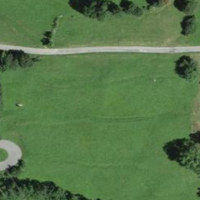
EUNIS habitat code: 24
Species observed at this site:
Salvia pratensis